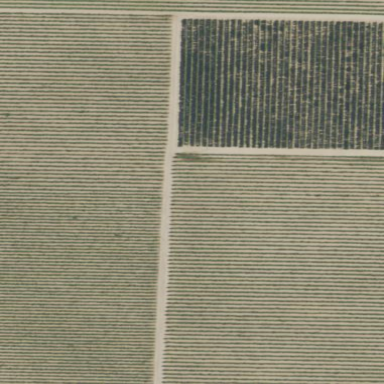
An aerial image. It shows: Vineyard growing grapes.